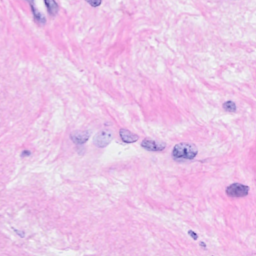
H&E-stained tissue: Breast